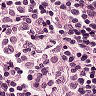
Metastatic tissue present: no